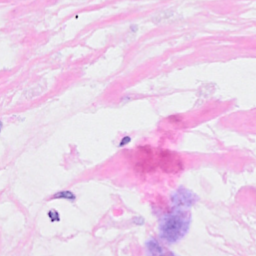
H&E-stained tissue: Breast